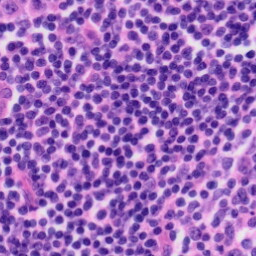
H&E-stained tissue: Tonsil